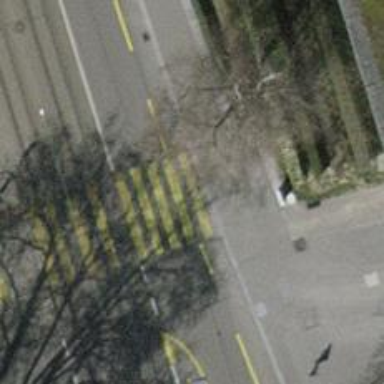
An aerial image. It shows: Kerb barrier.